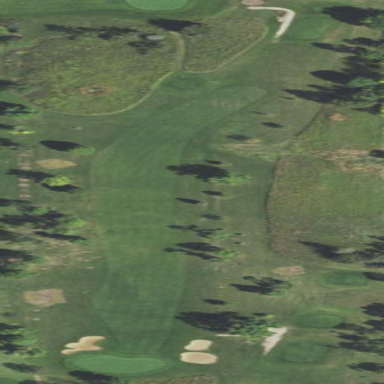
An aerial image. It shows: Area with grass landuse and grass surface. This part of the golf course is considered rough.